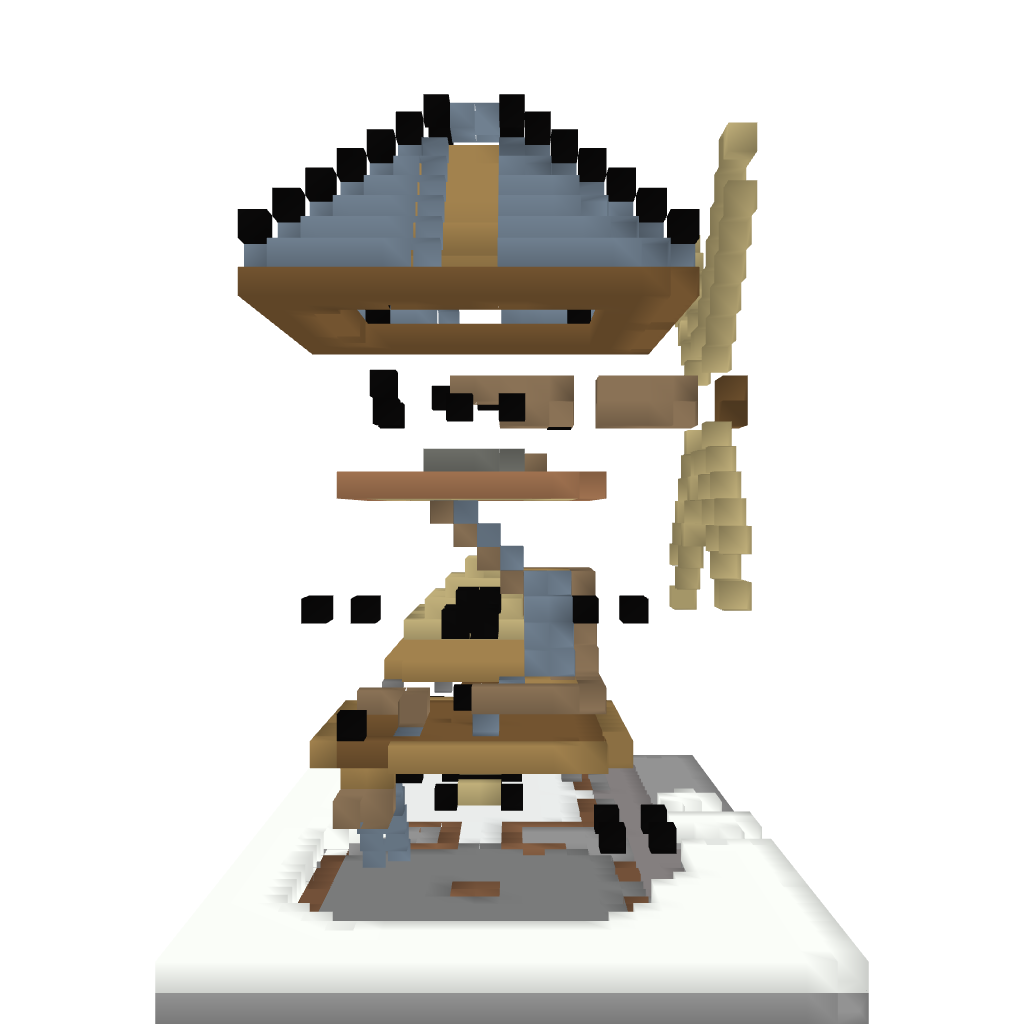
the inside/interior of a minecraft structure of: Windmill with house